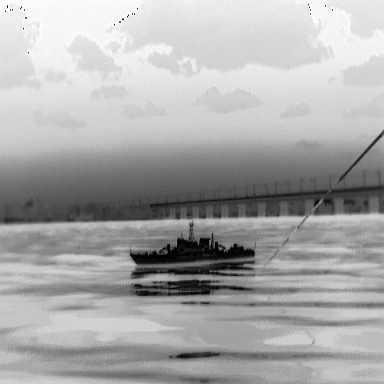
There is a warship in the infrared image.